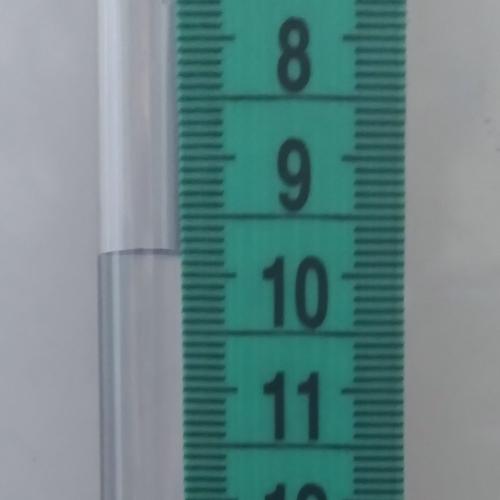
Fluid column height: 9.8 cm